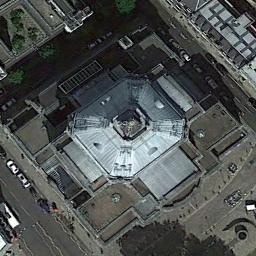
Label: church